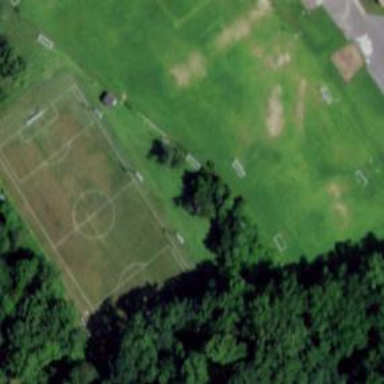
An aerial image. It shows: Soccer pitch for leisureland activities.